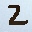
Label: 2